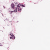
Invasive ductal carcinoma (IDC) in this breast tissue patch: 0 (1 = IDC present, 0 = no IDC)